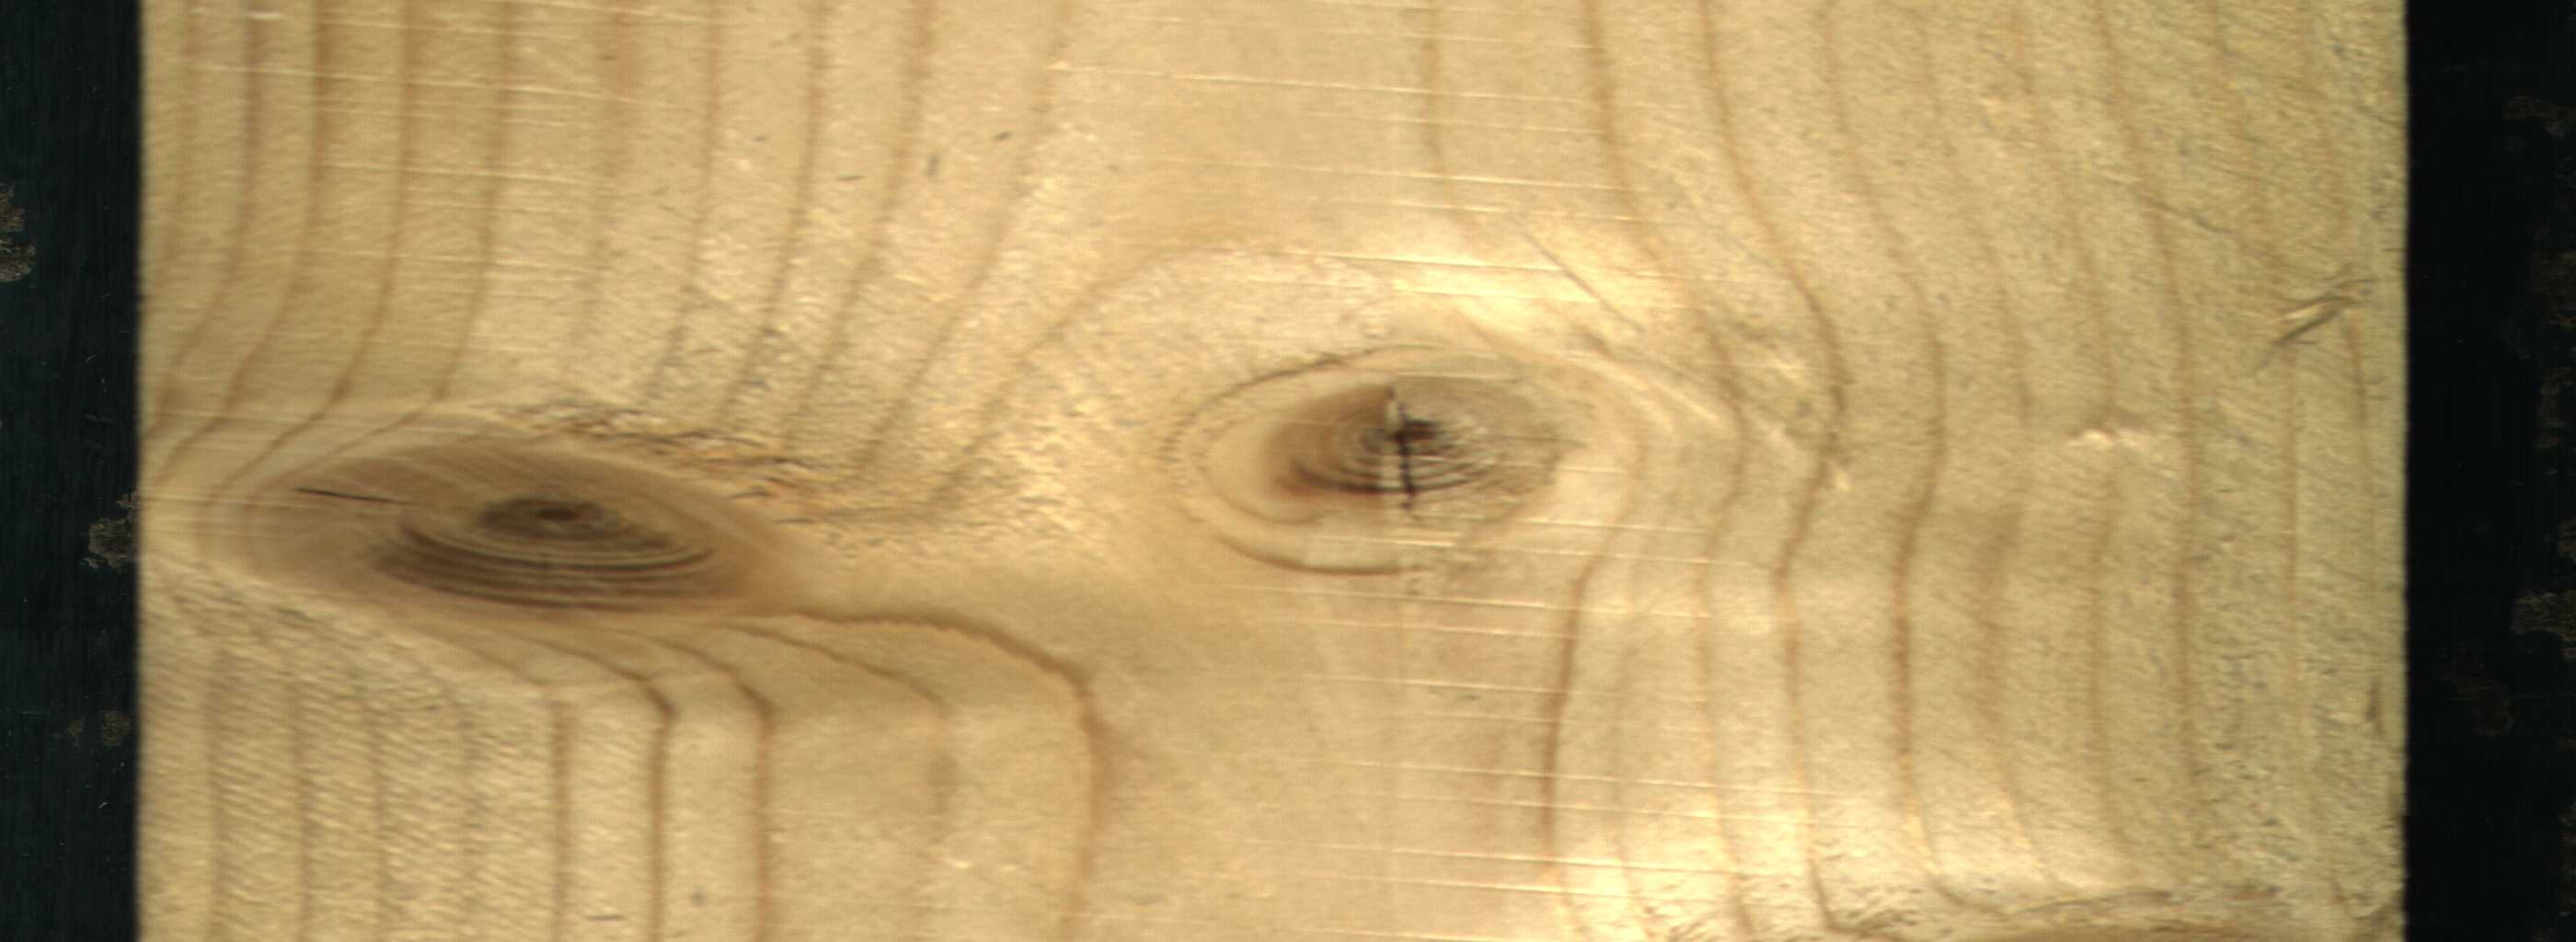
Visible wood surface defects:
knot_with_crack
Live_Knot